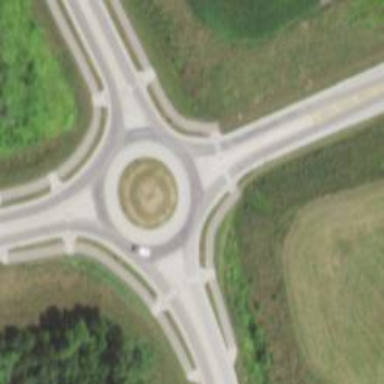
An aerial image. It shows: Tertiary road made of asphalt leading to roundabout junction.